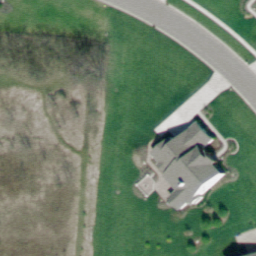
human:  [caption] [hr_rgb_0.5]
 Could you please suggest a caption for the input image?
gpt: A house with grey roofs is in the sparse residential area .

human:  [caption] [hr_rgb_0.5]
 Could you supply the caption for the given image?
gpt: A house with grey roofs is surrounded by trees and lawn in the sparse residential area .

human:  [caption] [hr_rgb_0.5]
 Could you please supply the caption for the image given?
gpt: A house with plants surrounded and a road beside is in the sparse residential area .

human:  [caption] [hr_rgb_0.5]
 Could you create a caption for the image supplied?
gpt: This is a sparse residential area with a villa surrounded by trees and lawn .

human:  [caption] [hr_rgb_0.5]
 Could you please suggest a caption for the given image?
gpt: A house with many plants surrounded and a road beside .